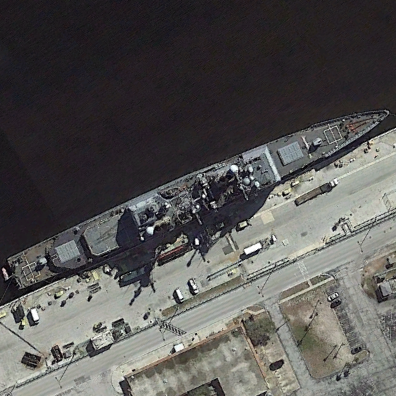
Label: Ticonderoga-class_cruiser